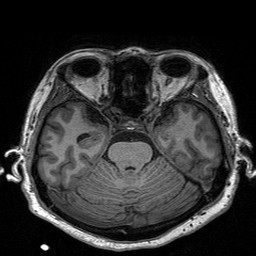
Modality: T1w
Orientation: coronal
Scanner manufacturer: siemens
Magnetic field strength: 3 T